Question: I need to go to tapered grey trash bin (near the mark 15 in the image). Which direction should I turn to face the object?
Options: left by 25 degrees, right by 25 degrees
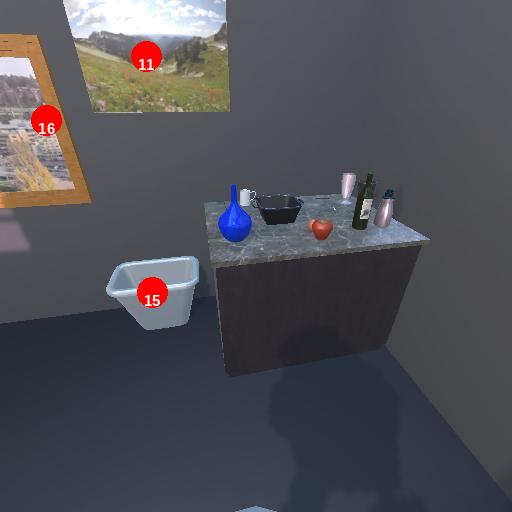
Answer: left by 25 degrees